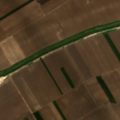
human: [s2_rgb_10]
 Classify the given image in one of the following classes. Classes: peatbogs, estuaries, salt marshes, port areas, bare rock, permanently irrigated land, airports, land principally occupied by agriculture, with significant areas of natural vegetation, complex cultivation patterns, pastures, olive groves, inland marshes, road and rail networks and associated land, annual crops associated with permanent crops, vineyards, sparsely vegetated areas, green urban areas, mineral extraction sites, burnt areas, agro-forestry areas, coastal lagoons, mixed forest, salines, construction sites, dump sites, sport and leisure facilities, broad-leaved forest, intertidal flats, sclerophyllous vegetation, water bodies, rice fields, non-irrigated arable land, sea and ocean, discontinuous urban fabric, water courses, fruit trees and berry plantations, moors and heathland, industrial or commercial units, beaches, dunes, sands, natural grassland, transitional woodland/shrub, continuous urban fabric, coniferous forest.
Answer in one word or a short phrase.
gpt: non-irrigated arable land